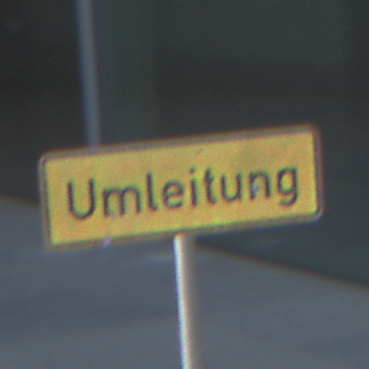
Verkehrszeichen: Umleitungsankuendigung
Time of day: MorningAfternoon
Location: Outdoor (Urban)
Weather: PartlyCloudy
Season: NotSpecified
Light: Natural